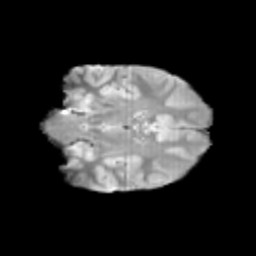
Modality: T2w
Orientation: coronal
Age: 13
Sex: male
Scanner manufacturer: siemens
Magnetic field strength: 3 T
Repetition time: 3.8 s
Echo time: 0.07 s